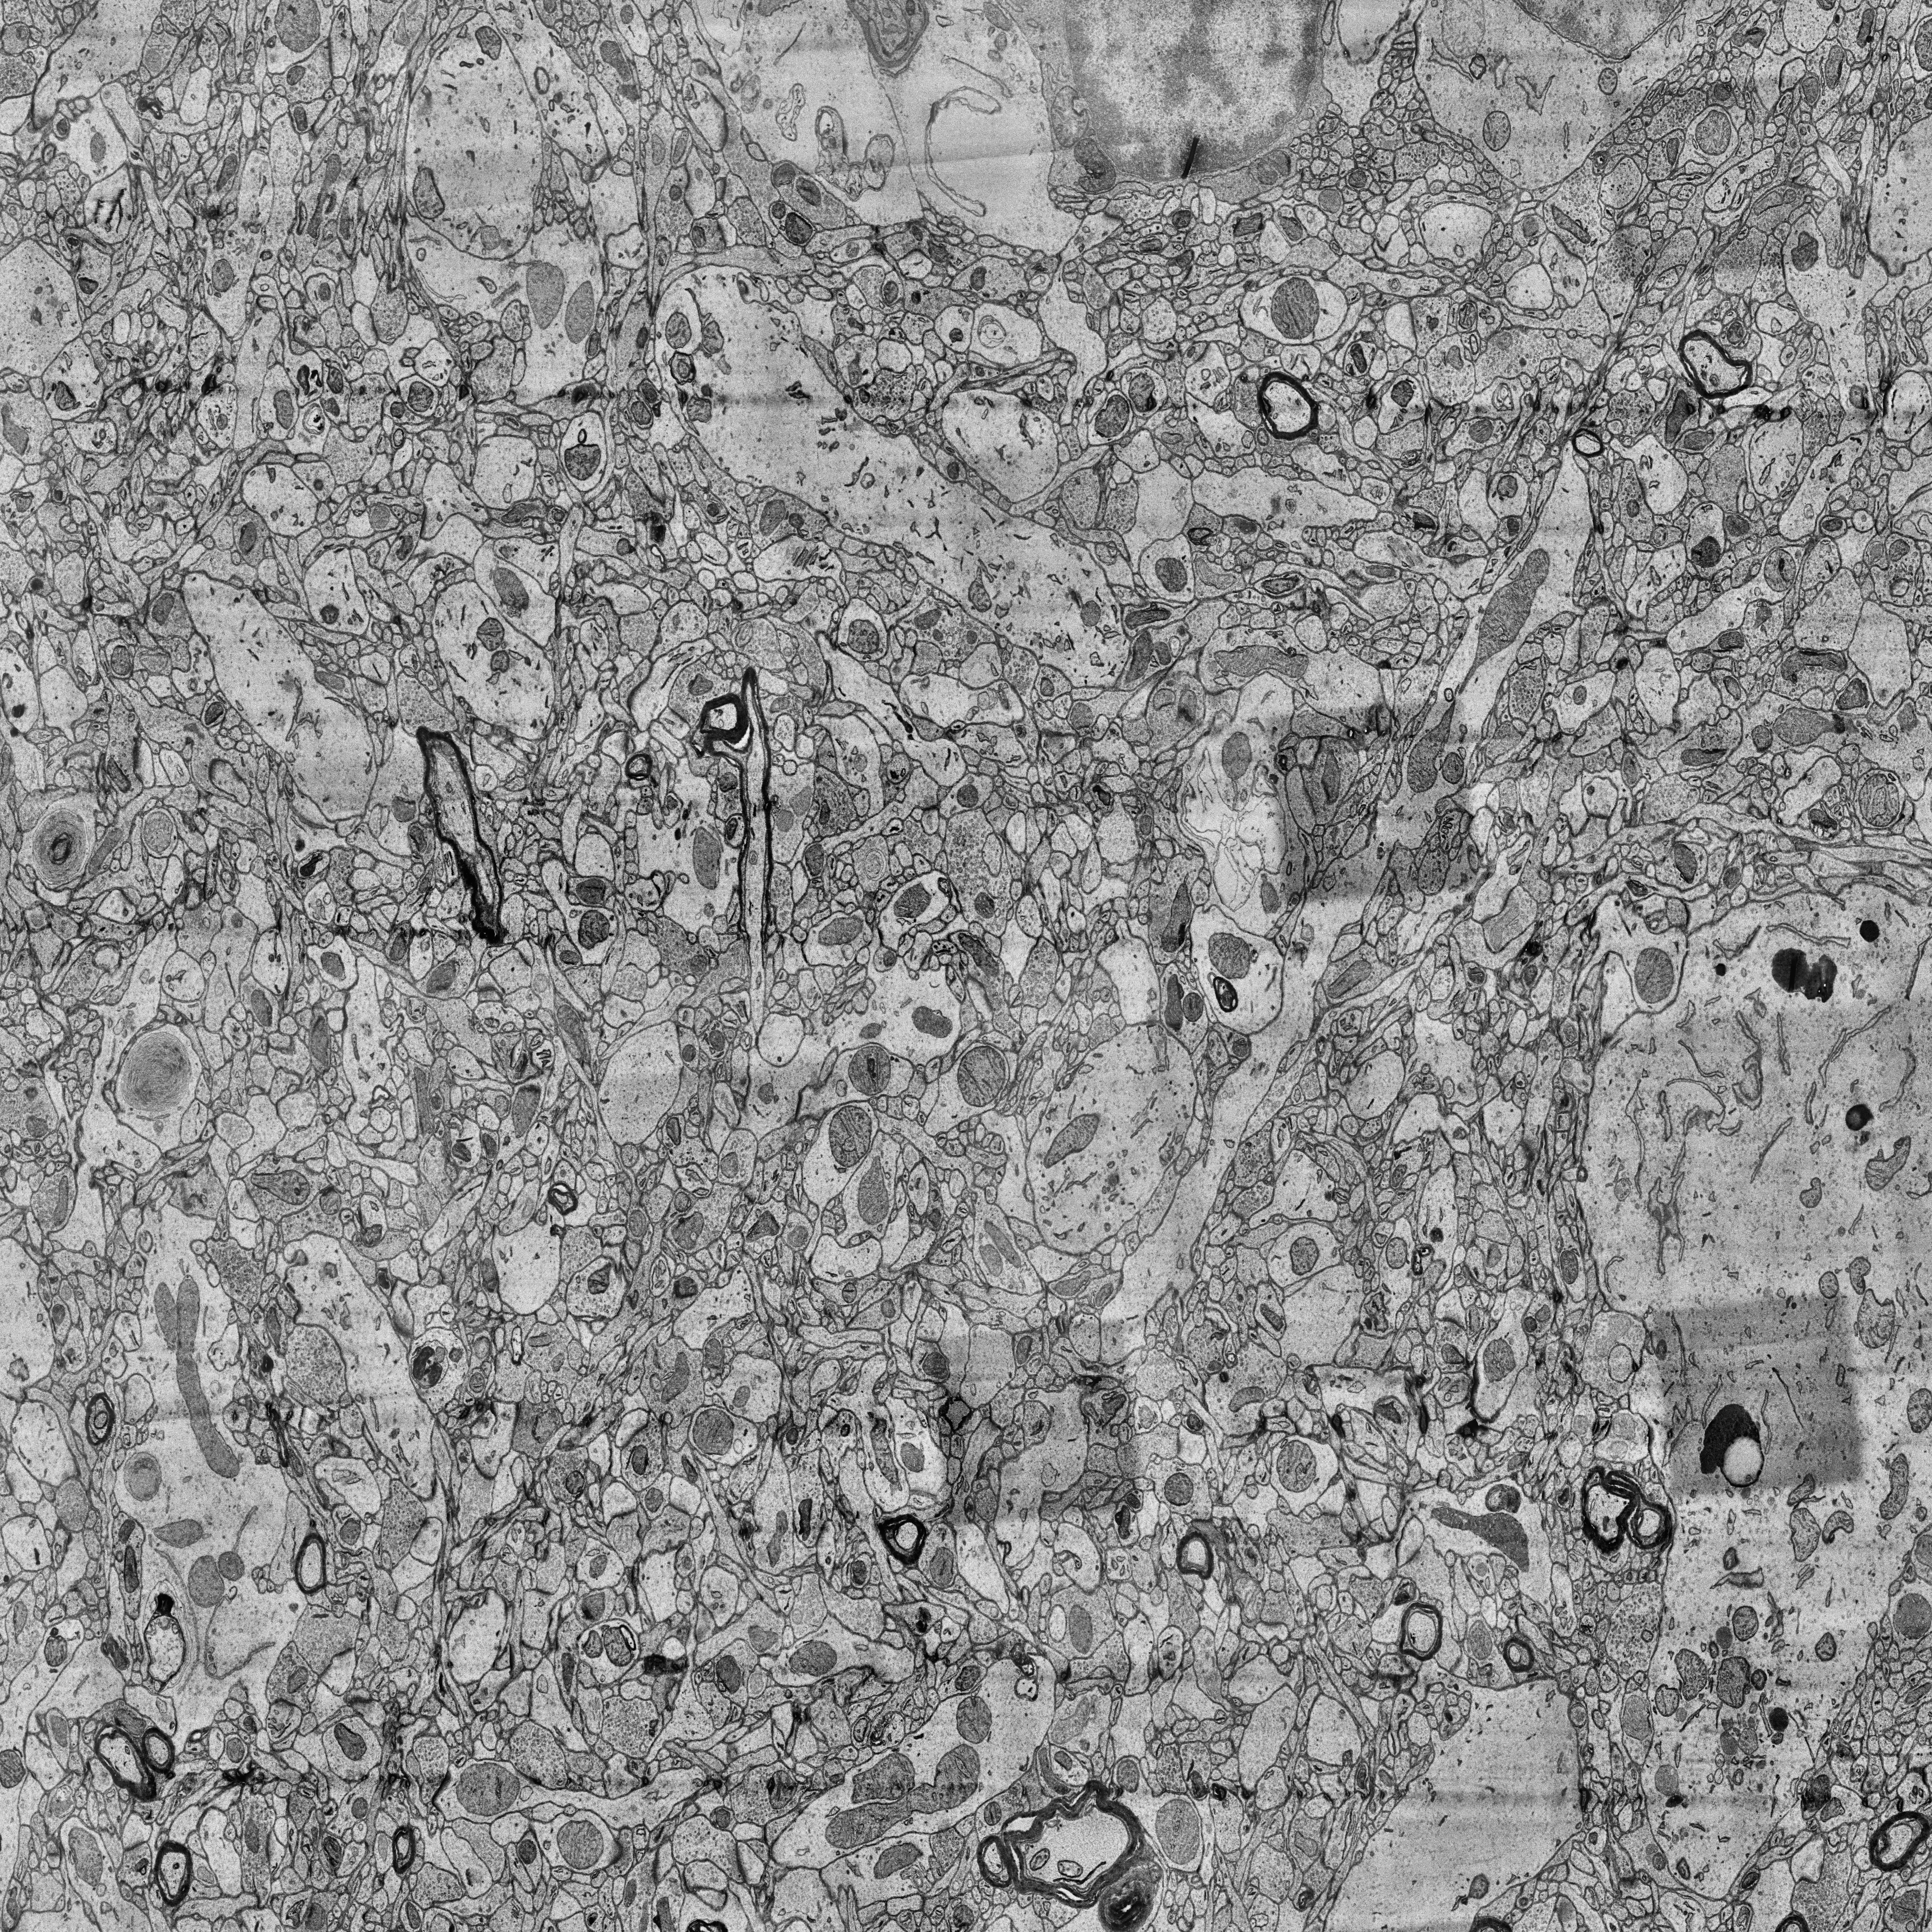
Electron microscopy slice of human cortex tissue
Slice depth (z): 185
Mitochondria instances in slice: 472